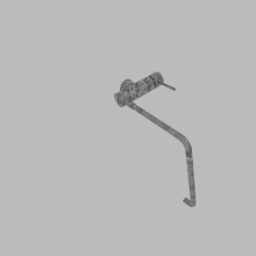
Label: appliances